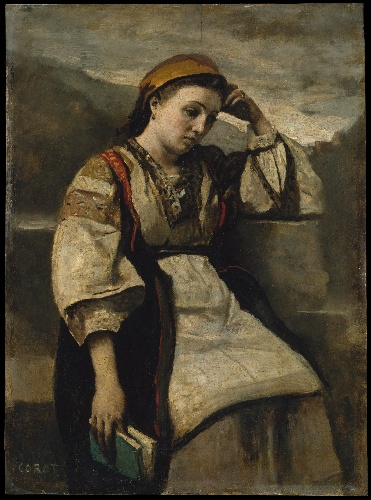
Title: Reverie
Artist: Camille Corot
Artist bio: French, Paris 1796–1875 Paris
Date: ca. 1860–65
Object type: Painting
Classification: Paintings
Medium: Oil on wood
Dimensions: 19 5/8 x 14 3/8 in. (49.8 x 36.5 cm)
Department: European Paintings
Credit line: H. O. Havemeyer Collection, Bequest of Mrs. H. O. Havemeyer, 1929
Accession year: 1929
Repository: Metropolitan Museum of Art, New York, NY
Tags: Contemplation|Women